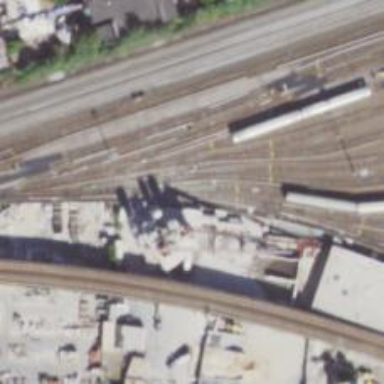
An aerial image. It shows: Electrified railway yard with rails.